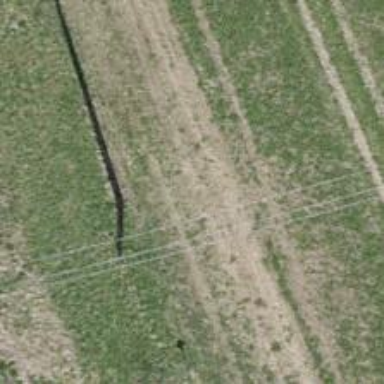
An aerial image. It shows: Minor power line.